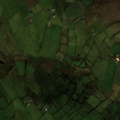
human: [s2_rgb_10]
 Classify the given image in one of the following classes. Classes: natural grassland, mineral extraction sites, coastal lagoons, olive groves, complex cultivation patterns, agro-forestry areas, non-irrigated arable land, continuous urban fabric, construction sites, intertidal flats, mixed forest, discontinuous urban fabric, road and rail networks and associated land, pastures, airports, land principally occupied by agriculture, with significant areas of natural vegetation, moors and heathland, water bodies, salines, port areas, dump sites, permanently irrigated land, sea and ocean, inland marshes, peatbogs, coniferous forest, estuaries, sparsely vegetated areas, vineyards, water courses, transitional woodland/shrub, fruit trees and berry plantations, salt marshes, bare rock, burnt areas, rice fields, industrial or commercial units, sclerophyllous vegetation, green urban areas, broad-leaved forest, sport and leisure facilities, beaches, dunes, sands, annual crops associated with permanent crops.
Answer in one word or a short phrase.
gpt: pastures